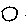
Label: circle